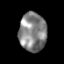
Tissue: skin
Cell type: Epithelial cells
Senescence score: 0.258
Nuclear area (px): 1031
Mean DAPI intensity: 133.583